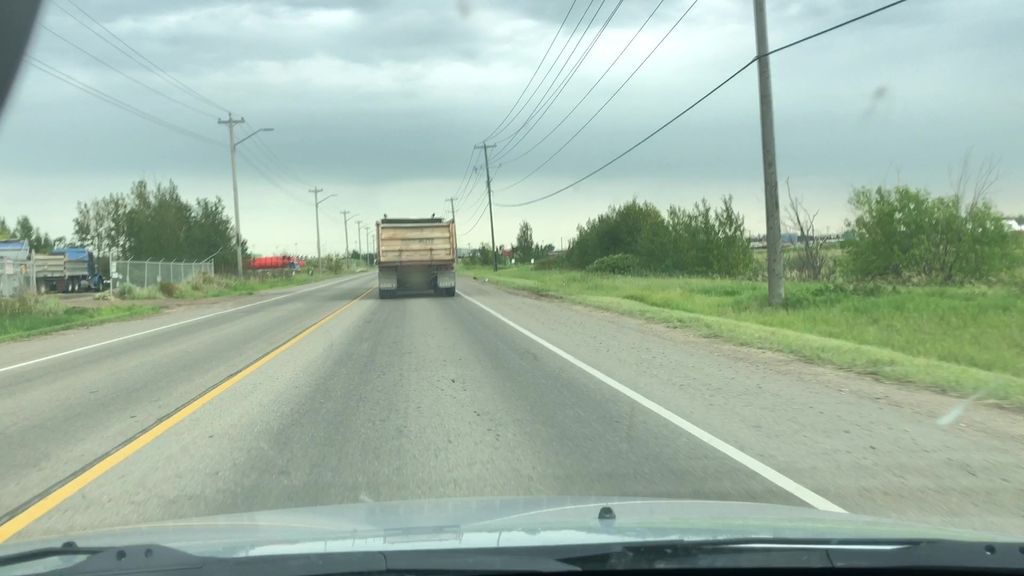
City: edmonton